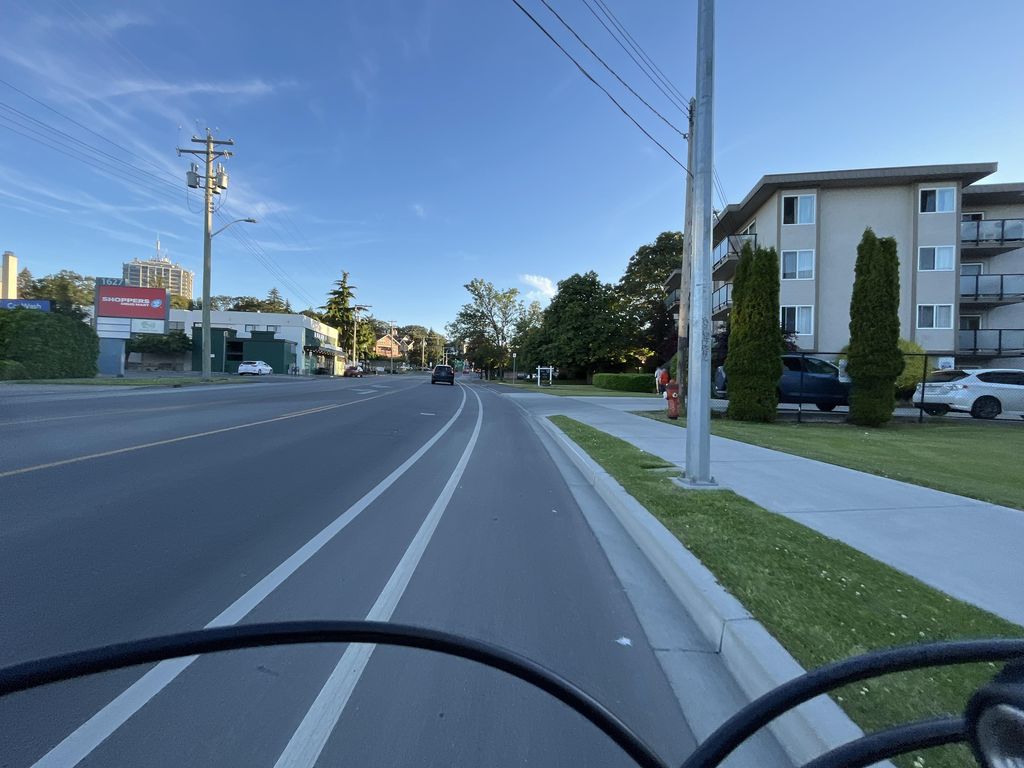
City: victoria